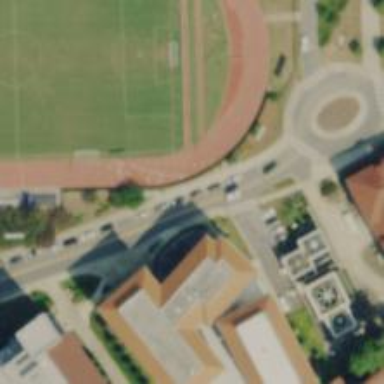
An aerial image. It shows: University building.